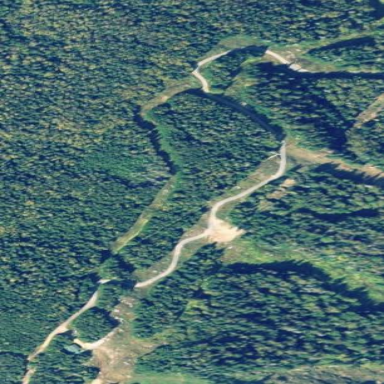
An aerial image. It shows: Coniferous forest area.